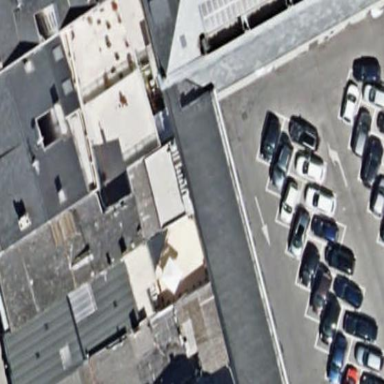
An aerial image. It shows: Commercial building.